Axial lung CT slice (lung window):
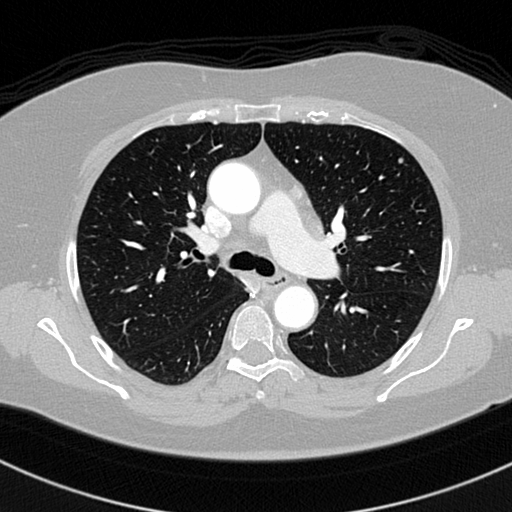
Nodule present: no